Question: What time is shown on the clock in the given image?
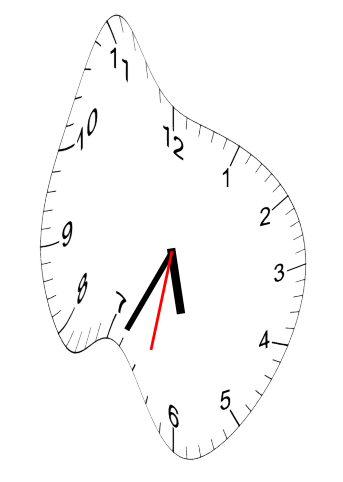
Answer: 05:34:32